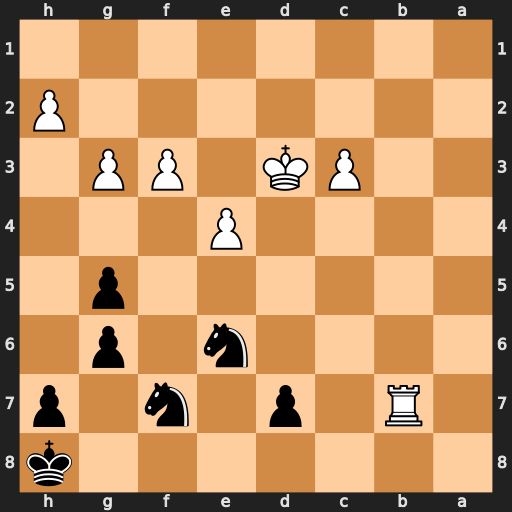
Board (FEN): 7k/1R1p1n1p/4n1p1/6p1/4P3/2PK1PP1/7P/8
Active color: b
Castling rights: -
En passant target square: -
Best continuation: Nc5+ Ke3 Nxb7